Milling tool wear sample.
Tool blade image: 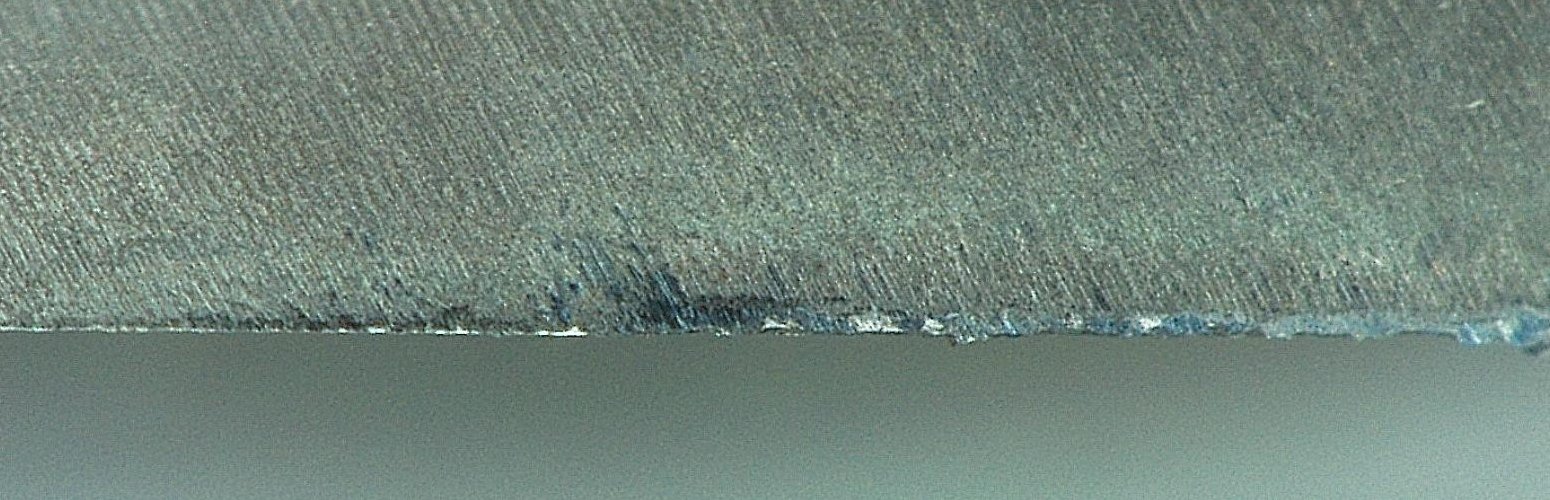
Chip image: 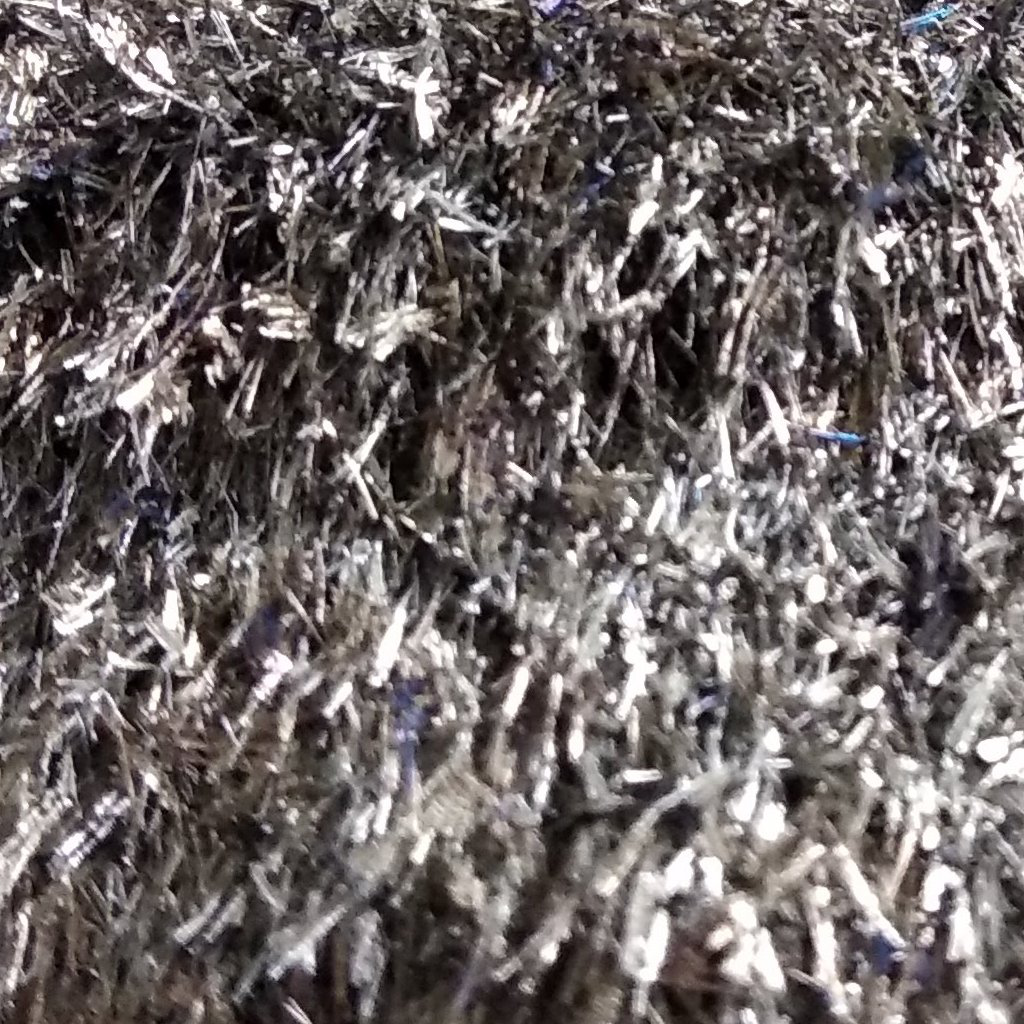
Workpiece image: 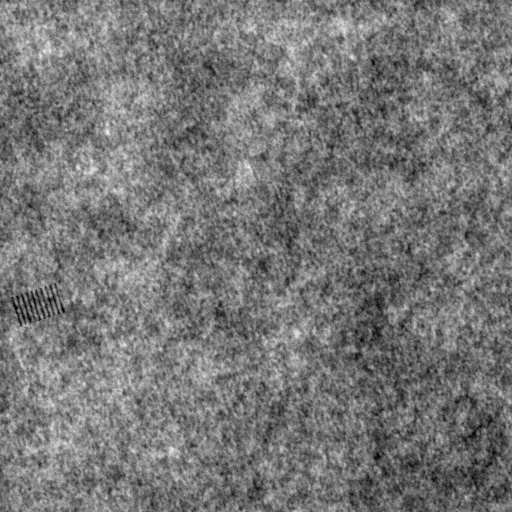
Tool wear state: used
Gaps: 0
Flank wear: 106.56
Overhang: 47.66
Force-signal Mel-spectrograms (X, Y, Z axes): 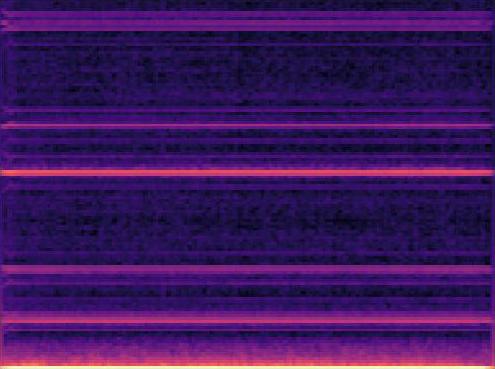 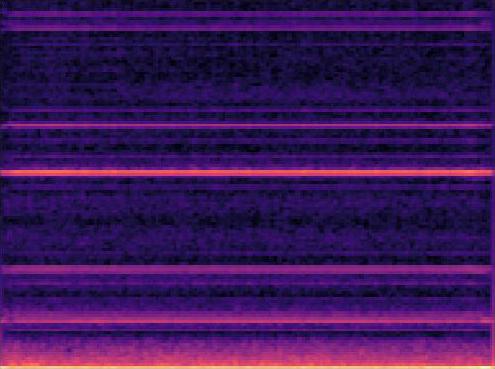 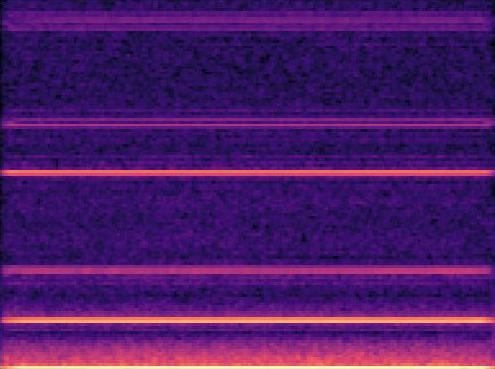
Force-signal scalograms (X, Y, Z axes): 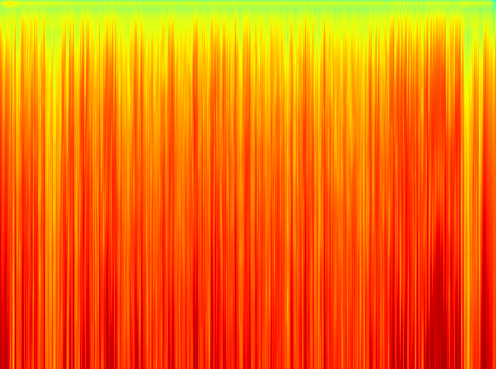 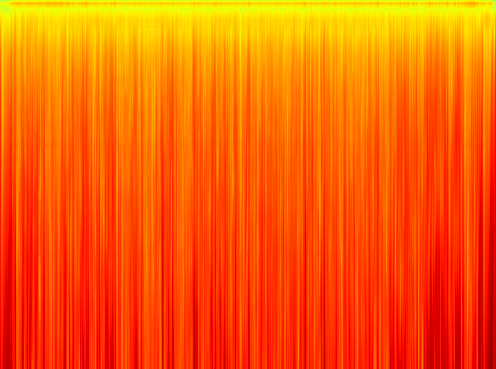 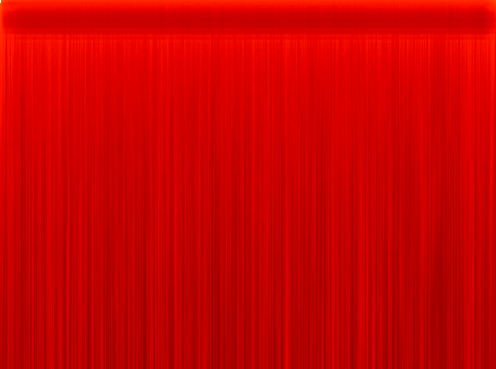
Force phase: accelerated_severe_wear